Question: I try to highlight an entire serie when hovering in a column chart. Due to the nature of the needed chart all columns are set side by side without spacing.
I partially succeeded in doing so by using and on the series, but it doesn't work when hovering to the next element of the same serie. The entire serie should remain highlighted, but i'm not able to disable the mouseOut if hovered within the same serie.
I tried doing by this code:
'''
series: [
{
events: {
mouseOver: function() {
for(var i=0; i<this.data.length; i++)
{
this.data[i].setState('hover');
}
},
mouseOut: function(){
for(var i=0; i<this.data.length; i++)
{
this.data[i].setState('');
}
}},
'''
I put this in <URL>
When you hover the lightblue serie, it get highlighted entirely, but when hovering to the next element within that serie, the serie should remain highlighted entirely, but my expirement the elements get highlighted at random.

Any help appreciated
---
Based on the <URL> I added a little modification. By introducing the activation of the hover state on the tooltip formatter event, the mouseOver behavior became redundant and I removed it.
Solution : <URL>
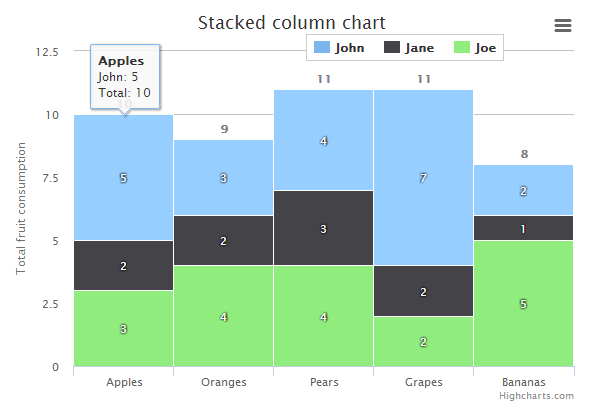
Answer: Just a little change:
'''
tooltip: {
formatter: function() {
for(var i=0; i<5; i++)
{
this.series.data[i].setState('hover');
}
return '<b>'+ this.x +'</b><br/>'+
this.series.name +': '+ this.y +'<br/>'+
'Total: '+ this.point.stackTotal;
}
'''
### Working fiddle: http://jsfiddle.net/robertrozas/9W8h4/